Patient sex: M
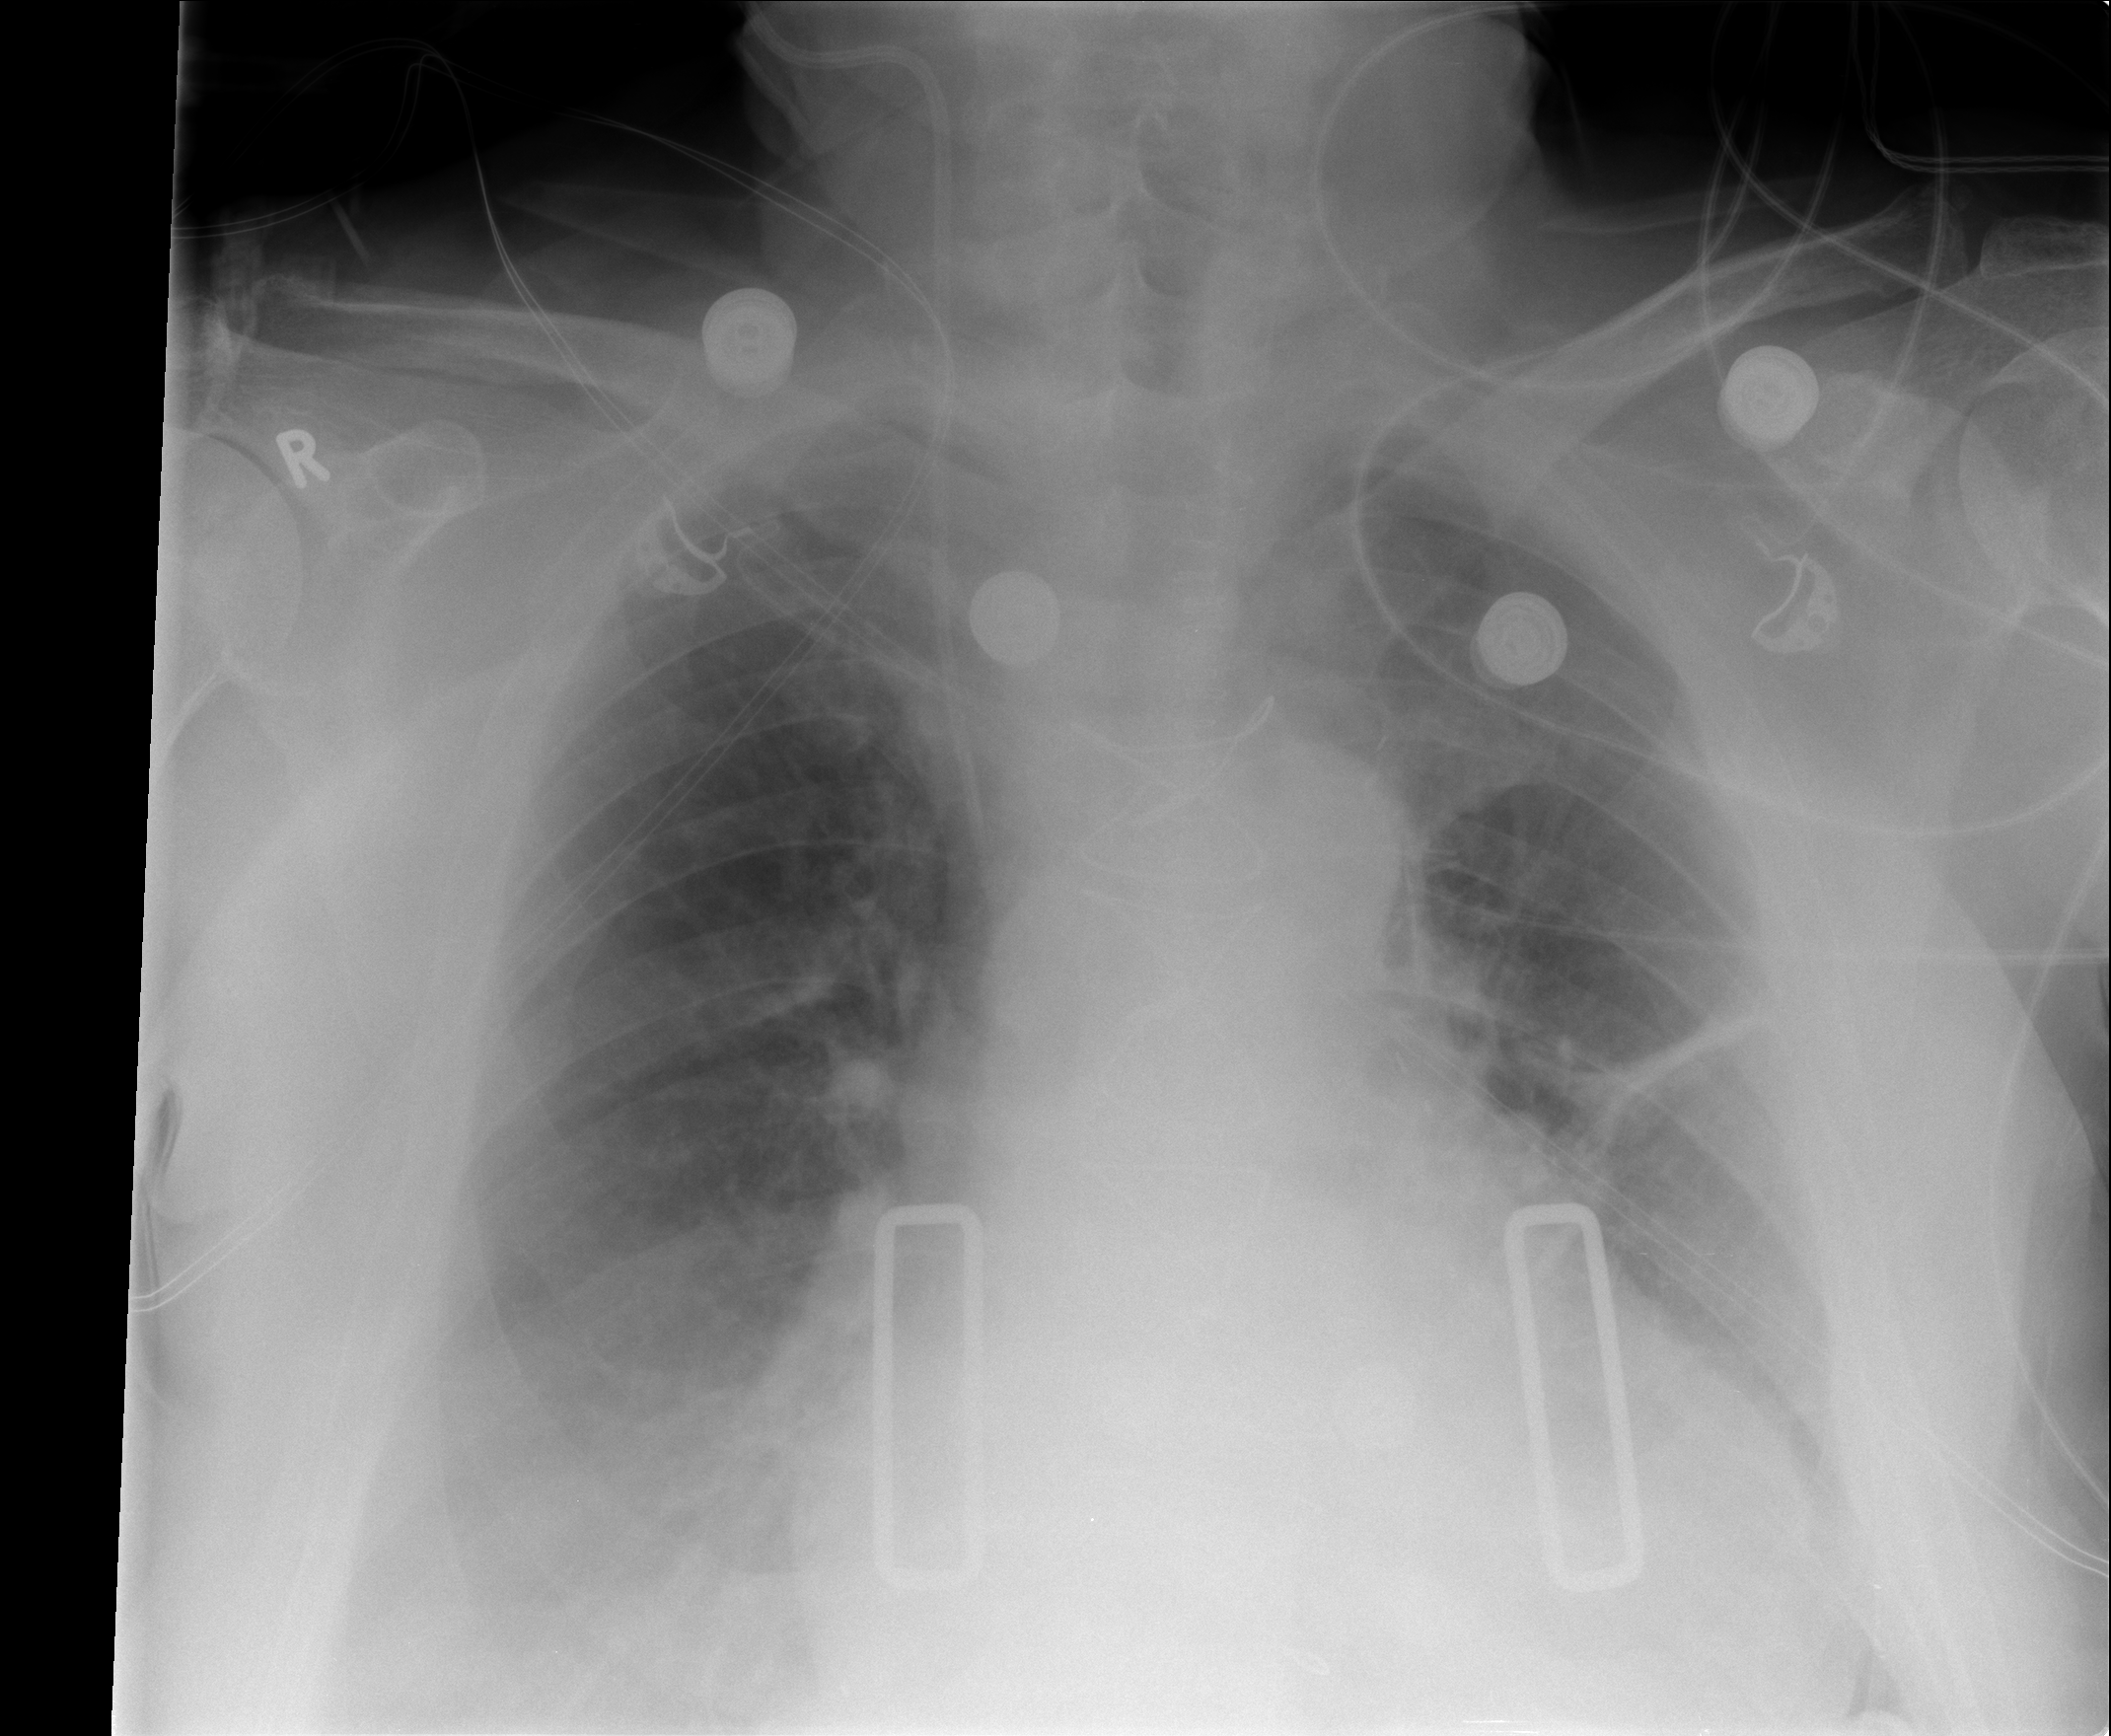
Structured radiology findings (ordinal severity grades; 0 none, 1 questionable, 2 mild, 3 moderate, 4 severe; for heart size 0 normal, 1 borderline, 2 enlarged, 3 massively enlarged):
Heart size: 3
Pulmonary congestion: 2
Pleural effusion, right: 2
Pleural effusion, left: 2
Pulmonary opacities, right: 0
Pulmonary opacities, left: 0
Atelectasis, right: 2
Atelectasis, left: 2